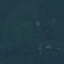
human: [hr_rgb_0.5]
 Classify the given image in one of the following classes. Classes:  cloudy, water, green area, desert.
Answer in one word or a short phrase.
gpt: green area